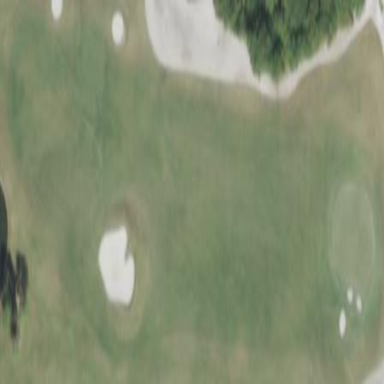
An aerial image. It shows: Grassy area designated as golf fairway.